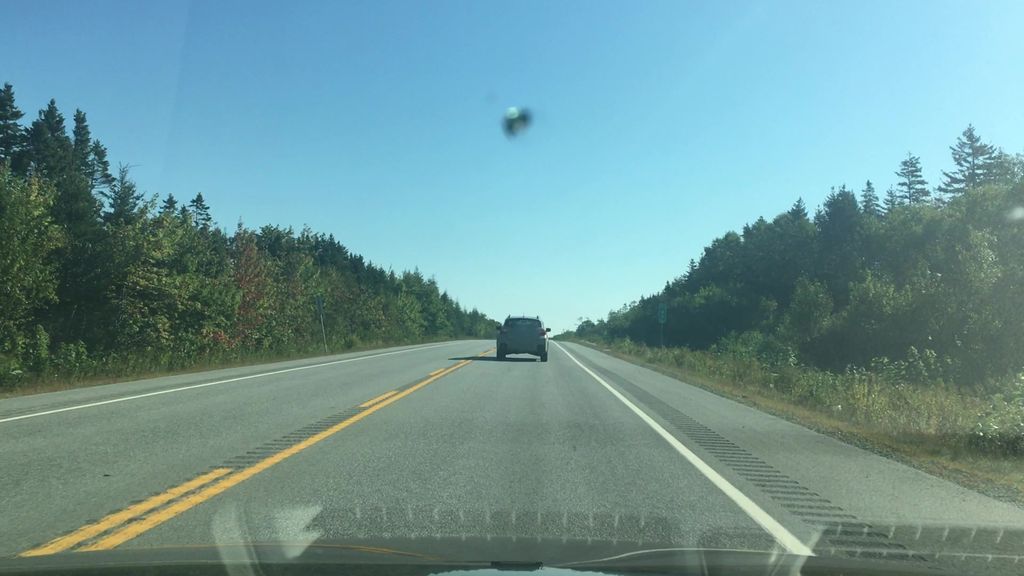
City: halifax